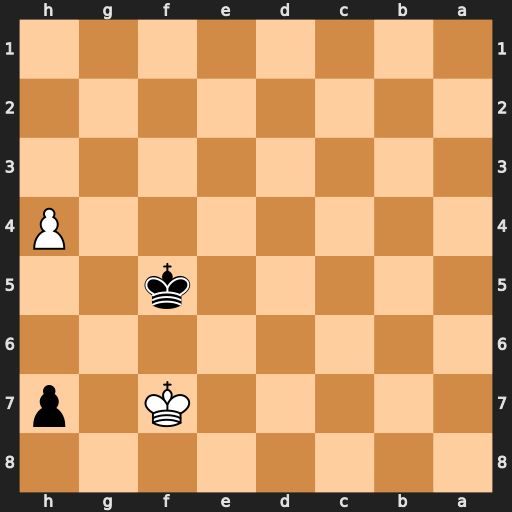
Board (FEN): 8/5K1p/8/5k2/7P/8/8/8
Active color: b
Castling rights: -
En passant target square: -
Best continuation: h5 Ke7 Kg4 Kd6 Kxh4